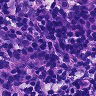
Metastatic tissue present: no